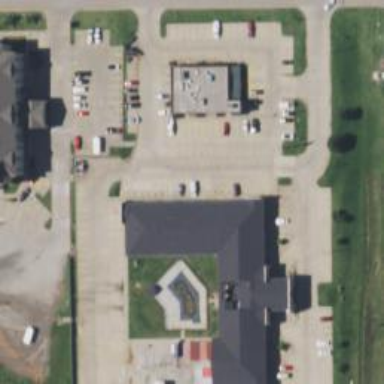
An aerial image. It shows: Building that is motel.